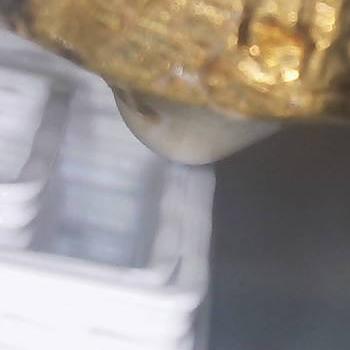
Flow rate: 35%